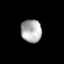
Tissue: prostate
Cell type: T cells
Senescence score: 0.3502
Nuclear area (px): 470
Mean DAPI intensity: 172.347